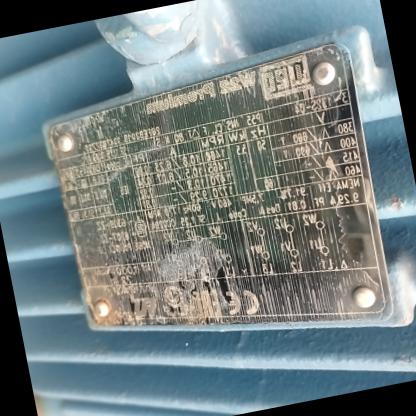
Klasa: tabliczka-znamionowa